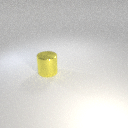
large yellow metal cylinder